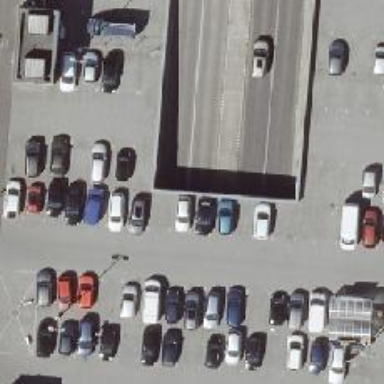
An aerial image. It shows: Parking entrance.